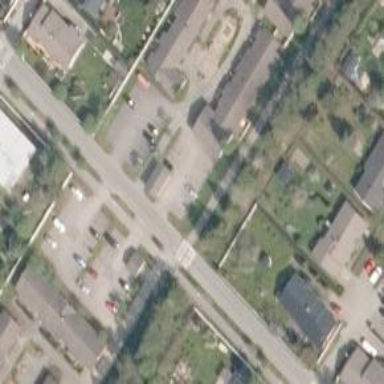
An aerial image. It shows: Parking area.